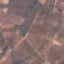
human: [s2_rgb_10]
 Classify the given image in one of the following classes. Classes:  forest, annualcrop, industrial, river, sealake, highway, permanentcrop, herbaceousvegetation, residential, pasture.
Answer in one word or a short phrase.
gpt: PermanentCrop